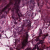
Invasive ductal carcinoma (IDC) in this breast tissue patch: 0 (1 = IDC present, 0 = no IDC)